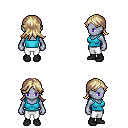
a pixel art fantasy rpg character, female body template, dark elf, purple skin, teal pirate shirt, white pants, white blonde loose hair, black shoes, four views (front, back, left, right), 2x2 character sprite sheet, small pixel art, hard edges, no anti-aliasing